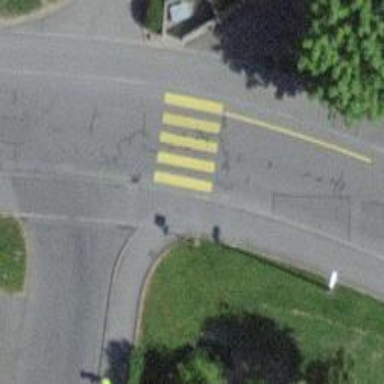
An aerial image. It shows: Uncontrolled zebra crossing on the road.